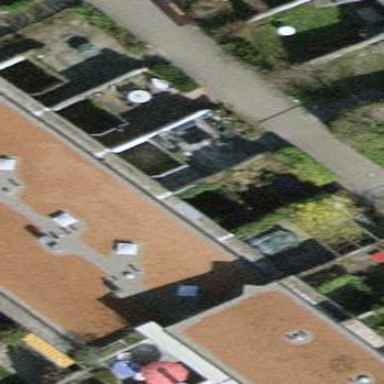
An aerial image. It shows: Terrace building.